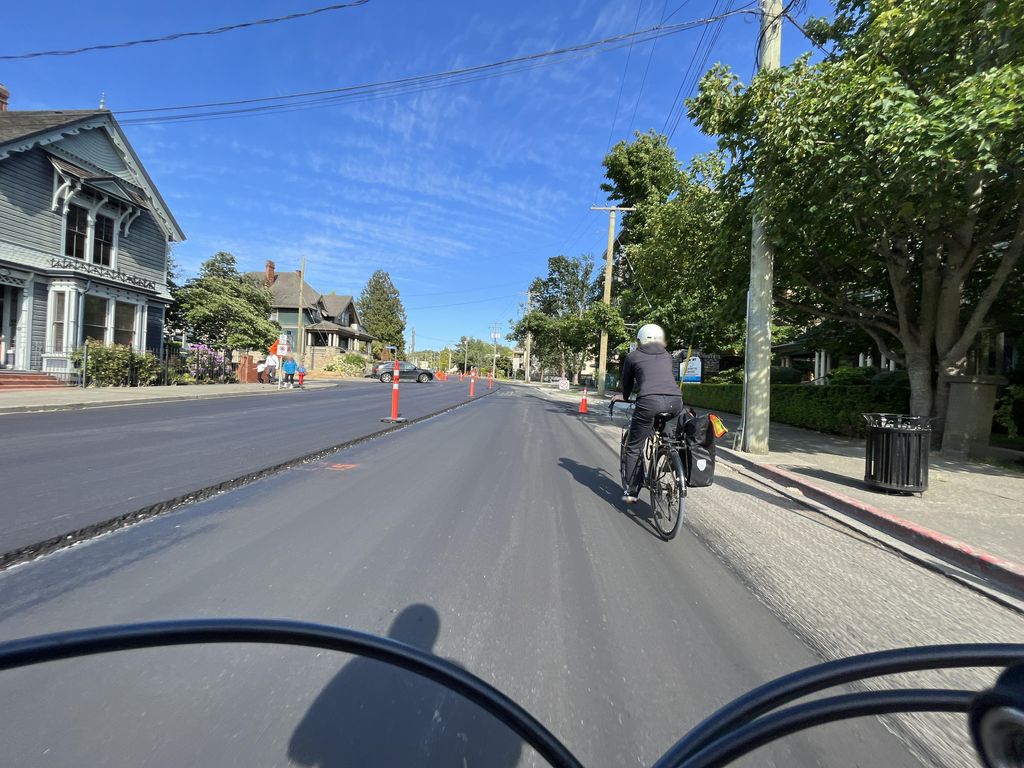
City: victoria